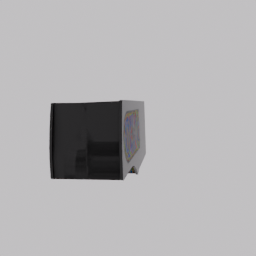
Label: electronics